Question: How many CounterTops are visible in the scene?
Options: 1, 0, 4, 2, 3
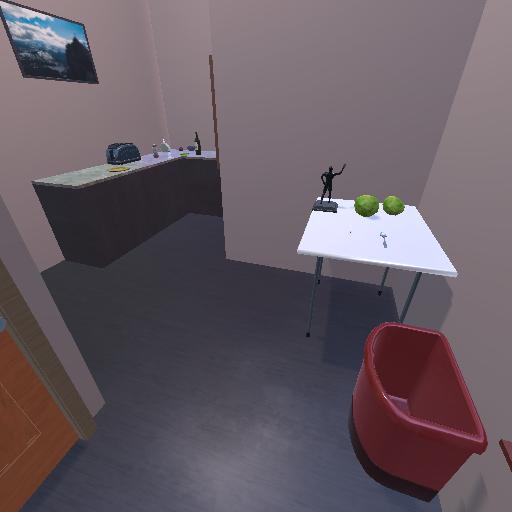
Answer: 1